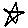
Label: star